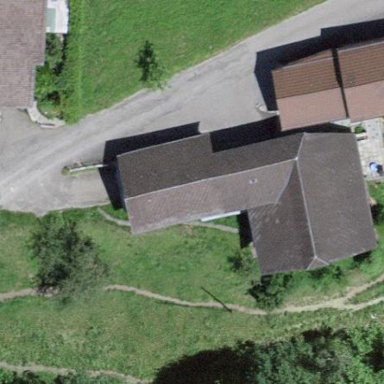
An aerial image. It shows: Rural barn.